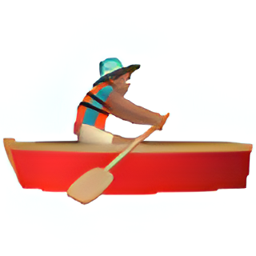
Name: rowboat
Emoji: 🚣🏽
Group: People & Body
Sub-group: person-sport